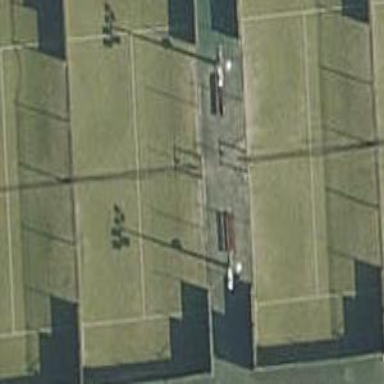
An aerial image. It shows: Pitch designated for paddle tennis.